Question: I am trying to setup a simple function which will make it a lot easier for me to texture map geometry in OpenGL, but for some reason when I'm trying to make a skybox, I am getting a white box instead of the texture mapped geometry. I think that the problemed code lies within the following:
'''
void MapTexture (char *File, int TextNum) {
if (!TextureImage[TextNum]){
TextureImage[TextNum]=auxDIBImageLoad(File);
glGenTextures(1, &texture[TextNum]);
glBindTexture(GL_TEXTURE_2D, texture[TextNum]);
glTexImage2D(GL_TEXTURE_2D, 0, 3, TextureImage[TextNum]->sizeX, TextureImage[TextNum]->sizeY, 0, GL_RGB, GL_UNSIGNED_BYTE, TextureImage[TextNum]->data);
glTexParameteri(GL_TEXTURE_2D,GL_TEXTURE_MIN_FILTER,GL_LINEAR);
}
glEnable(GL_TEXTURE_2D);
glBindTexture(GL_TEXTURE_2D, texture[TextNum]);
//glTexImage2D(GL_TEXTURE_2D, 0, 3, TextureImage[TextNum]->sizeX, TextureImage[TextNum]->sizeY, 0, GL_RGB, GL_UNSIGNED_BYTE, TextureImage[TextNum]->data);
//glTexParameteri(GL_TEXTURE_2D,GL_TEXTURE_MIN_FILTER,GL_LINEAR);
}
'''
The big thing I don't understand is for some reason the 'glBindTexture()' must come between 'glGenTextures()' and 'glTexImage2D'. If I place it anywhere else, it screws everything up. What could be causing this problem? Sorry if it's something simple, I'm brand new to openGL.
Below is a screenshot of the whitebox I am talking about:

+++++++++++++++++++++++++++++++
EDIT
+++++++++++++++++++++++++++++++
After playing around with the code a bit more, i realized that if I added 'glTexImage2D()' and 'glTexParameteri()'after the last 'glBindTexture()' then all the textures load. Why is it that without these two lines most textures would load, and yet there are a few that would not, and why do I have to call glTexImage() for every frame, but only for a few textures?
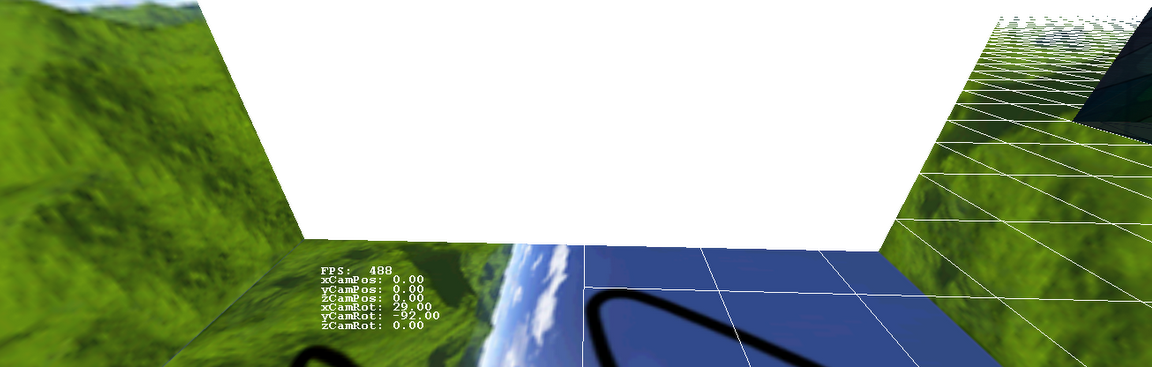
Answer: Yes, order is definitely important.
- 'glGenTexture' creates a texture name.- 'glBindTexture' takes the texture name generated by 'glGenTexture', so it can't be run before 'glGenTexture'.- 'glTexImage2D' uploads data to the currently bound texture, so it can't be run before 'glBindTexture'.
The client-side interface to OpenGL is a Big Giant Squggly State Machine. There are an enormous number of parameters and flags that you can change, and you have to be scrupulous to always leave OpenGL in the right state. This usually means popping matrices you push and restoring flags that you modify (at least in OpenGL 1.x).